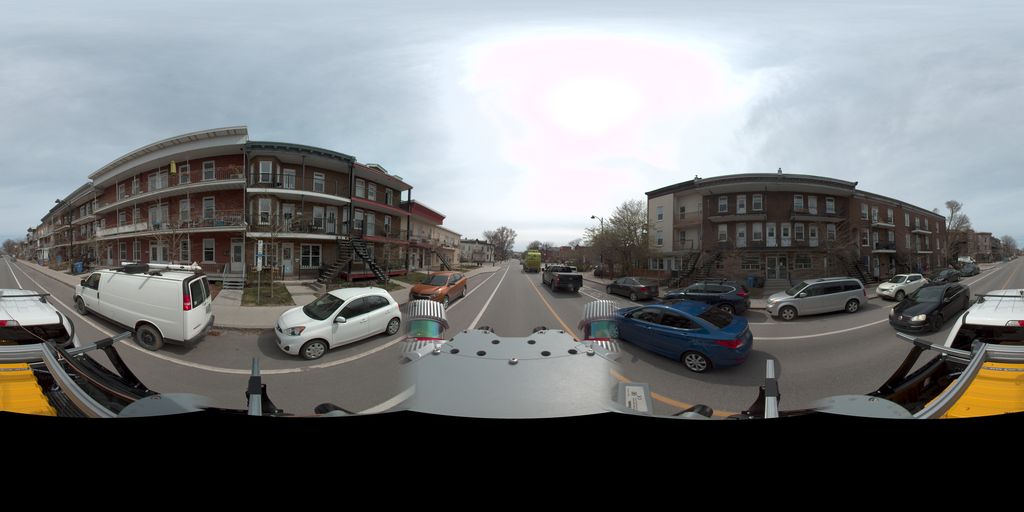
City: quebec_city